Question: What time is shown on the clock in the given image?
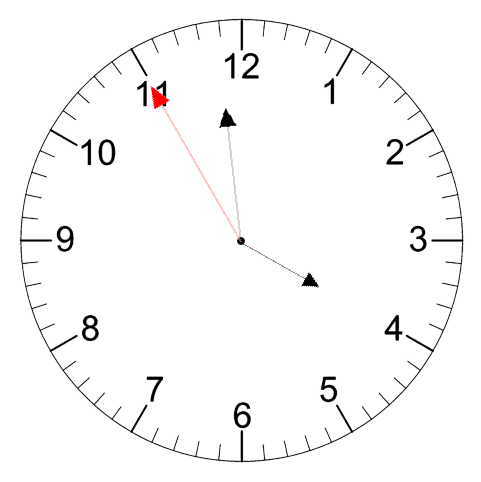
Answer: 03:58:55